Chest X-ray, PA view. Patient: 66 years old, sex F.
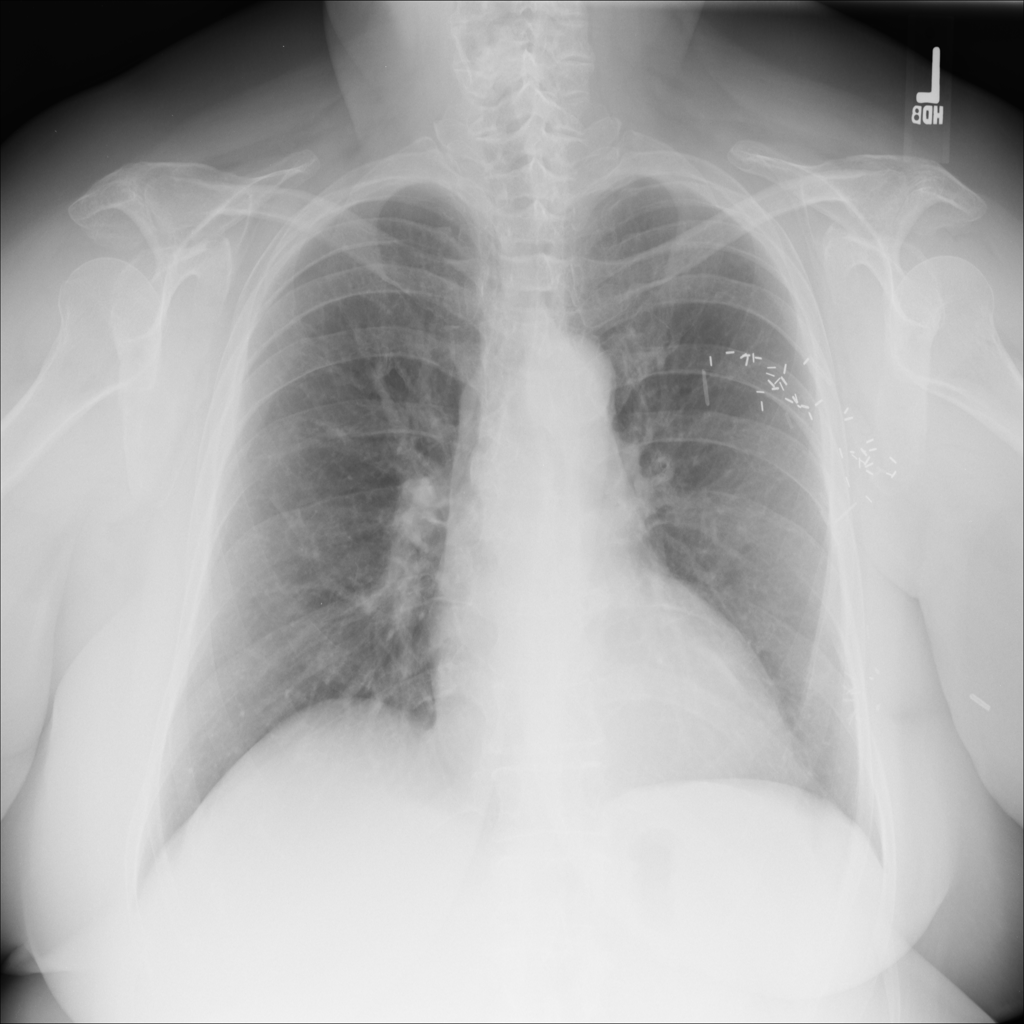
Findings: No Finding